Question: I've made a live graph using JFreeChart where it shows the temperature for a location every 10 seconds. However on the x-axis, it shows seconds instead of the current time (like 19:45 for example) for each temperature. How would I achieve showing the current time on the x-axis?

Here's my code based this <URL>:
'''
public class DynamicTimeSeriesChart extends JPanel {
TestWeatherTimeLapseService getTemp = new TestWeatherTimeLapseService(); //gets temperature
private final DynamicTimeSeriesCollection dataset;
private final JFreeChart chart;
public DynamicTimeSeriesChart(final String title) {
dataset = new DynamicTimeSeriesCollection(1, 10000, new Second());
Date date = new Date();
dataset.setTimeBase(new Second(date));
dataset.addSeries(new float[1], 0, title);
chart = ChartFactory.createTimeSeriesChart(
title, "Time", title, dataset, true, true, false);
final XYPlot plot = chart.getXYPlot();
DateAxis axis = (DateAxis) plot.getDomainAxis();
axis.setFixedAutoRange(10000);
axis.setDateFormatOverride(new SimpleDateFormat("ss.SS"));
final ChartPanel chartPanel = new ChartPanel(chart);
chartPanel.setMouseWheelEnabled(true);
add(chartPanel);
chart.getXYPlot().setDomainPannable(true);
}
public void update() {
float[] newData = new float[1];
String currTemperature="";
try {
currTemperature=getTemp.getWeatherData("Laverton")[1]; //get temperature of laverton
} catch (Exception e) {
// TODO Auto-generated catch block
e.printStackTrace();
}
float number = Float.parseFloat(currTemperature);
dataset.advanceTime();
newData[0] = number;
dataset.appendData(newData);
}
public static void main(String[] args) {
EventQueue.invokeLater(new Runnable() {
@Override
public void run() {
JFrame frame = new JFrame("testing");
frame.setDefaultCloseOperation(JFrame.EXIT_ON_CLOSE);
final DynamicTimeSeriesChart chart
= new DynamicTimeSeriesChart("Temperature");
frame.add(chart);
frame.pack();
Timer timer = new Timer(10000, new ActionListener() {
@Override
public void actionPerformed(ActionEvent e) {
chart.update();
}
});
timer.start();
frame.setVisible(true);
}
});
}}
'''
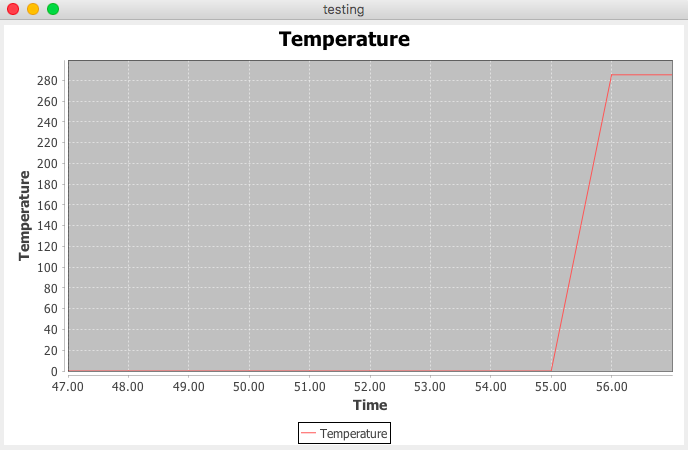
Answer: You've given your 'DateAxis' a <URL> override of '"ss.SS"', which shows 'seconds.milliseconds'. You might want 'hour:minutes:seconds':
'''
axis.setDateFormatOverride(new SimpleDateFormat("HH:mm.ss"));
'''